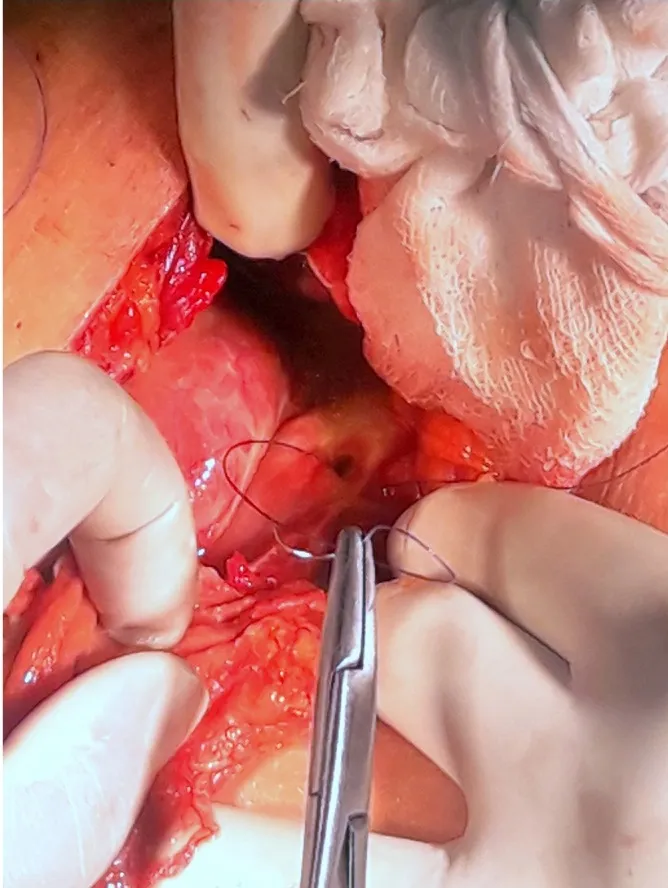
0.5 x 0.5 cm gastric antrum perforation with stay suture in place.
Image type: medical_photograph (other_medical_photograph)